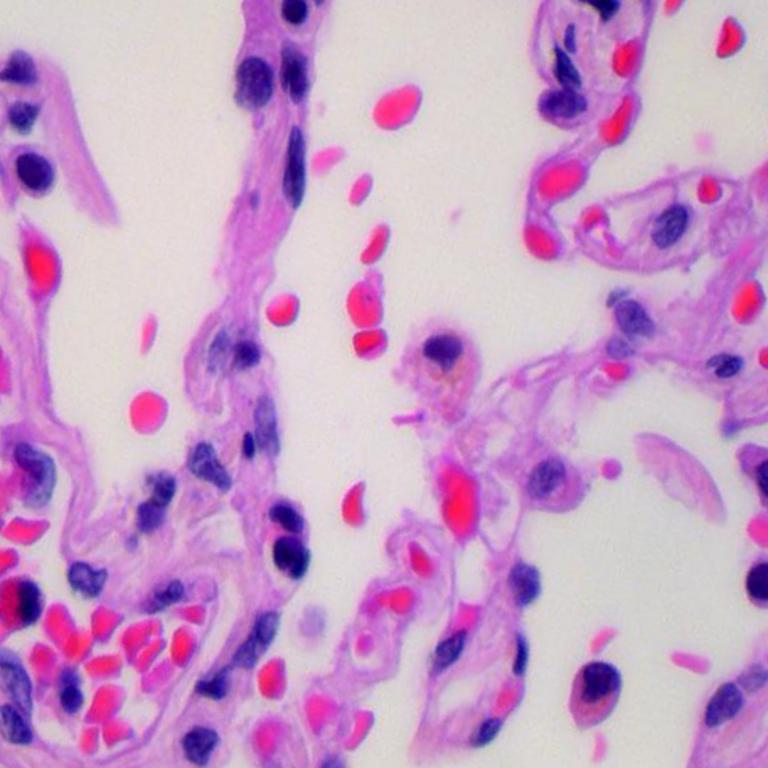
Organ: lung
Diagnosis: benign